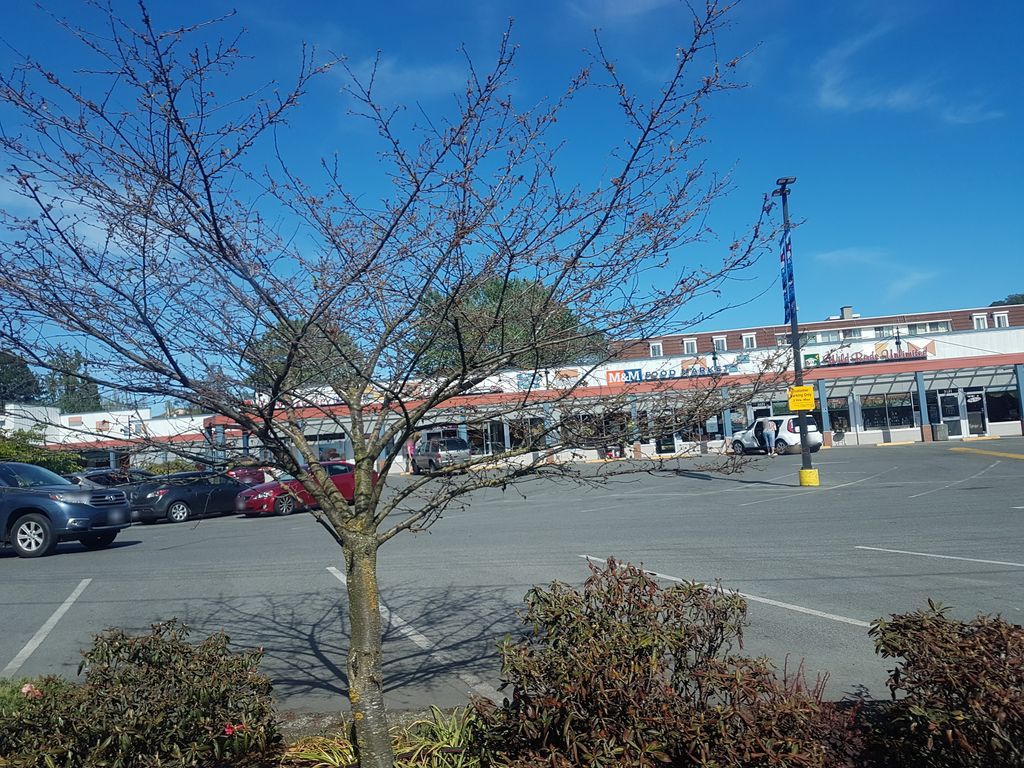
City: victoria